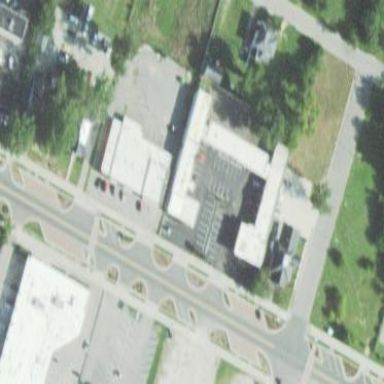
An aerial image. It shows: Commercial building.